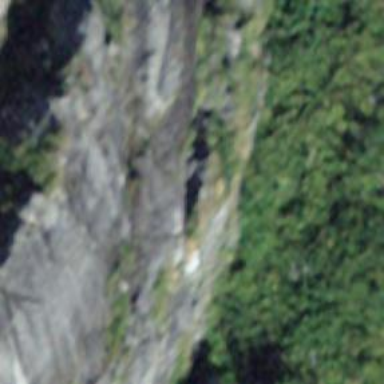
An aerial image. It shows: Cliff in nature.